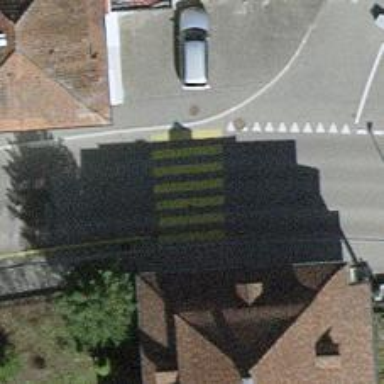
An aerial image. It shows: Uncontrolled zebra crossing.